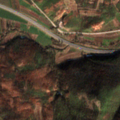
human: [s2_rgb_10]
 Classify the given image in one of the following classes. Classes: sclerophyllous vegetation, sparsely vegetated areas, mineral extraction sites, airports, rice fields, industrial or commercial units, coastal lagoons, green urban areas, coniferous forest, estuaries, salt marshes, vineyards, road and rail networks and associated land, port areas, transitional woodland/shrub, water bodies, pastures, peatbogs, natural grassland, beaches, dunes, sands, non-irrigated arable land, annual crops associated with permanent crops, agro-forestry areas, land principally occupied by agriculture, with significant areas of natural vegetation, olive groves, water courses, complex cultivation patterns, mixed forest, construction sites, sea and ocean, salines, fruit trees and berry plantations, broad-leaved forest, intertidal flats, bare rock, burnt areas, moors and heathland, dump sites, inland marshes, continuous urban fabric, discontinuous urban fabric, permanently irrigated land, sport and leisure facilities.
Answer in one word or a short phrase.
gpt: complex cultivation patterns, land principally occupied by agriculture, with significant areas of natural vegetation, broad-leaved forest, transitional woodland/shrub